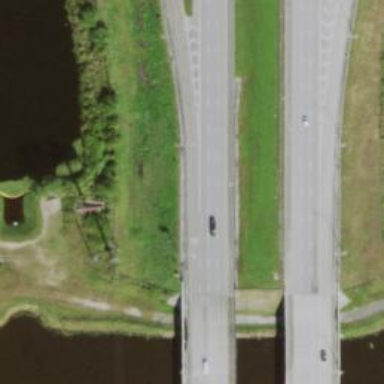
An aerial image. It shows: Motorway junction.